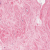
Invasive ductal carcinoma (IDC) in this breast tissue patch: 0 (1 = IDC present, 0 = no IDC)